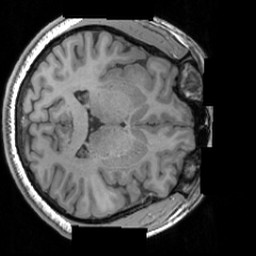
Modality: T1w
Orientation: axial
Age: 28
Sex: male
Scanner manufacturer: siemens
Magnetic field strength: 3 T
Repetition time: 1.63 s
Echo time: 0.00311 s